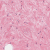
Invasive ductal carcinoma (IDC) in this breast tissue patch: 0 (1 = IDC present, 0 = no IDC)